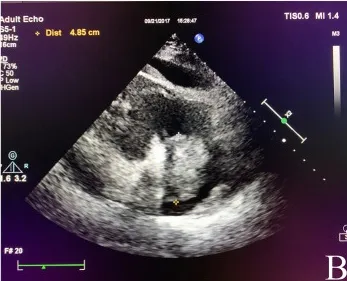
(B) Echocardiography revealed a mass in the right atrium with moderate pericardial effusion.
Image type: radiology (ultrasound)